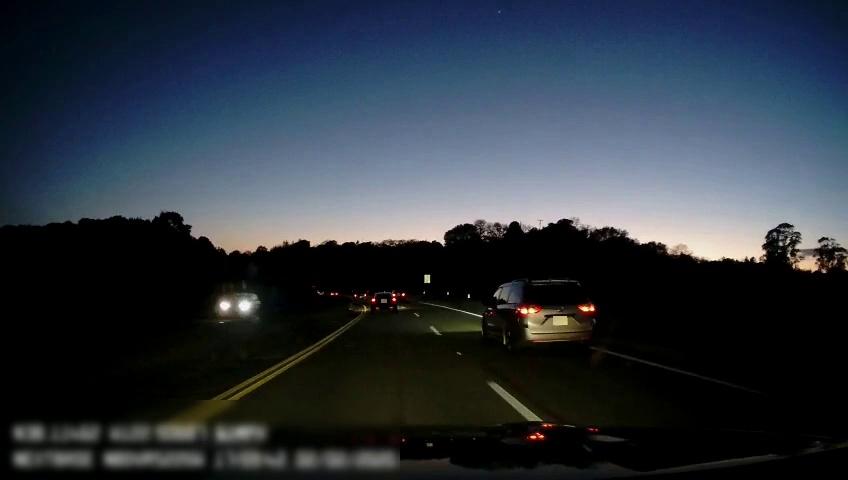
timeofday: Dusk/Dawn/Twilight
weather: Sunny
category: Drivable Space
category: Vehicles | SUV
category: Vehicles | Car
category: Vehicles | Car
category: Lanes | Current Lane
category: Lanes | Current Lane
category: Lanes | Alternate Lane
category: Traffic | Signs